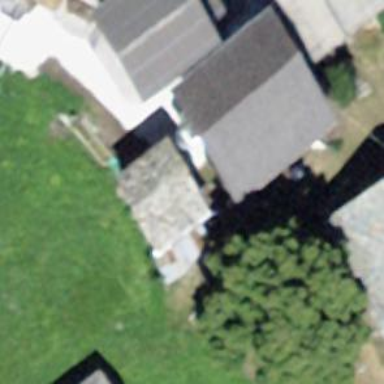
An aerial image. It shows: Barn.